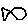
Label: fish